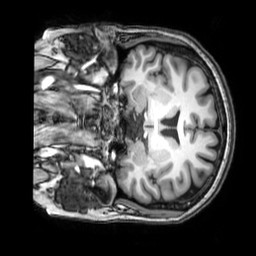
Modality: T1w
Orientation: coronal
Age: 41
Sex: female
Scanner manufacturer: philips
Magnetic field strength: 3 T
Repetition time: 0.008113 s
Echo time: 0.003709 s